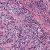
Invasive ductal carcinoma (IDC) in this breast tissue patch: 1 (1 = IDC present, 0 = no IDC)